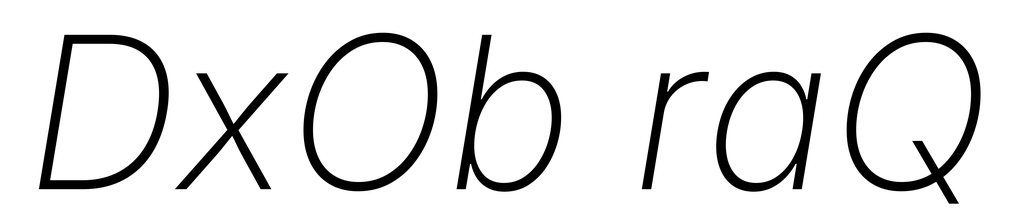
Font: Inter-Italic_ExtraLight_Italic